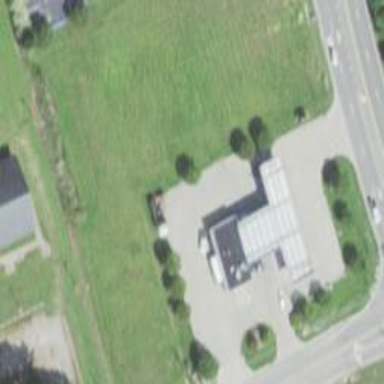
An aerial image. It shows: Convenience shop.